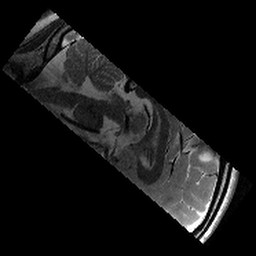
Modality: T2w
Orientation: sagittal
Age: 13
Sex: female
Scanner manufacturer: siemens
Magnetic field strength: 3 T
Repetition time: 8.46 s
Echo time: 0.067 s